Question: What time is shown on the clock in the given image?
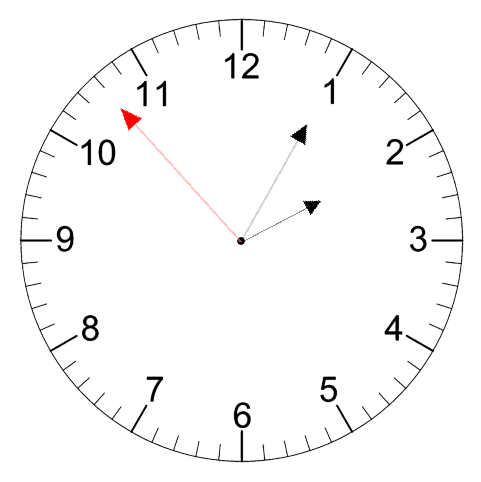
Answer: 02:04:53